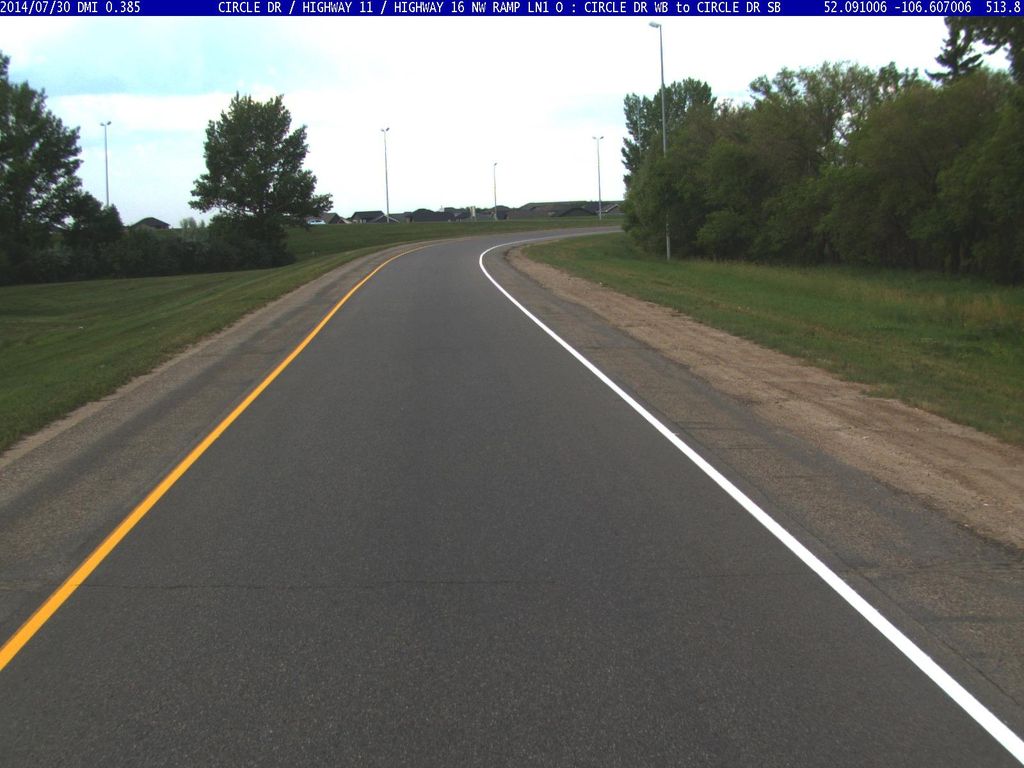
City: saskatoon